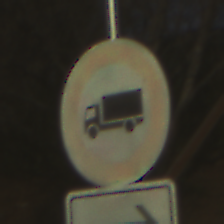
Verkehrszeichen: VerbotFuerKraftfahrzeugeUeberDreiKommaFuenfTonnen
Zusatzzeichen unten: RichtungsangabeDurchPfeile4
Umgebung: Outdoor, Nature
Tageszeit: SunriseSunset
Wetter: Clear
Licht: Natural
Jahreszeit: NotSpecified
Kontrast: HighContrast